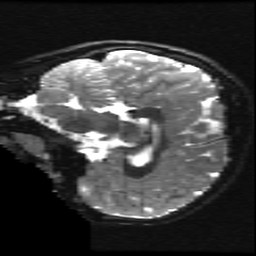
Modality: T2w
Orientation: sagittal
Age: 8
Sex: female
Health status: ill
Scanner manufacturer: ge
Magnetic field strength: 3 T
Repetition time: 7.5 s
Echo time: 0.1007 s